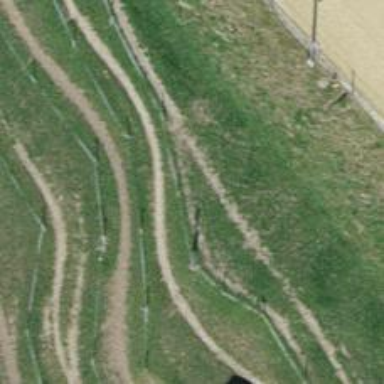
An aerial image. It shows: Fence.